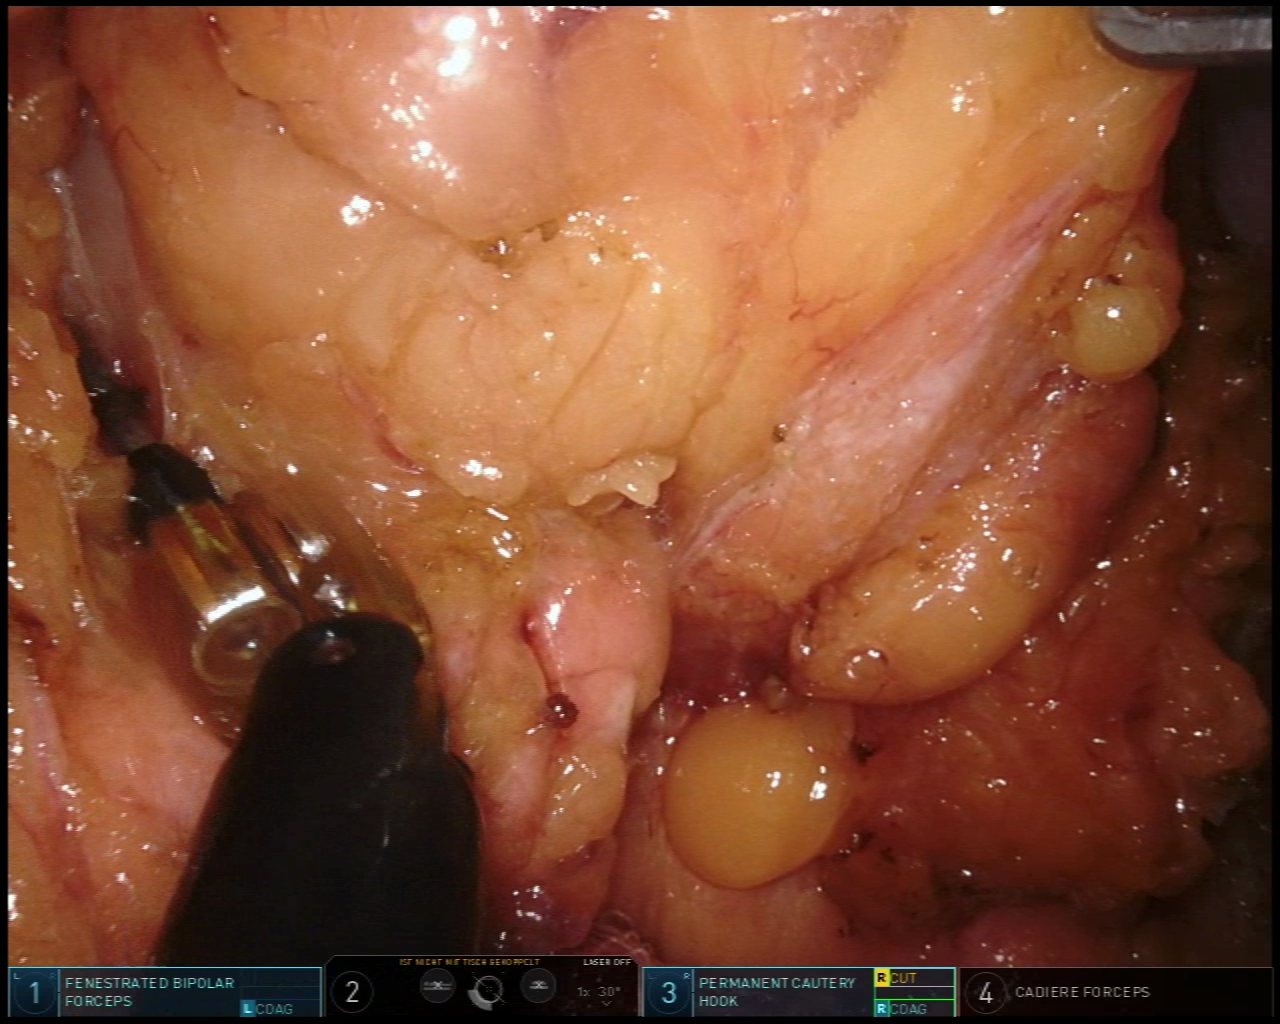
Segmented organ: pancreas
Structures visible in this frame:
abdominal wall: yes
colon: no
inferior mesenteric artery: no
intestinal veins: no
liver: no
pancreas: yes
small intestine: no
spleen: no
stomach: no
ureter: no
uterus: no
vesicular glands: no